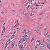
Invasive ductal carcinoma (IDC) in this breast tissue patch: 1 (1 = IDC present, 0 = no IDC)